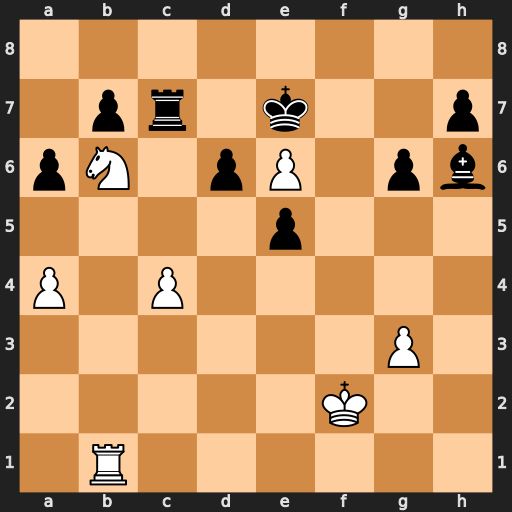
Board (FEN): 8/1pr1k2p/pN1pP1pb/4p3/P1P5/6P1/5K2/1R6
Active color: w
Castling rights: -
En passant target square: -
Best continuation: Nd5+ Kxe6 Nxc7+